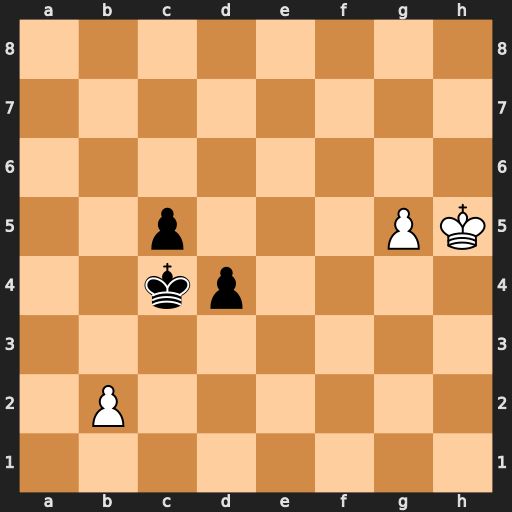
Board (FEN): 8/8/8/2p3PK/2kp4/8/1P6/8
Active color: w
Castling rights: -
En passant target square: -
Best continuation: g6 d3 g7 d2 g8=Q+